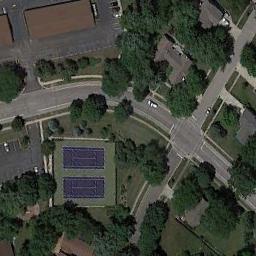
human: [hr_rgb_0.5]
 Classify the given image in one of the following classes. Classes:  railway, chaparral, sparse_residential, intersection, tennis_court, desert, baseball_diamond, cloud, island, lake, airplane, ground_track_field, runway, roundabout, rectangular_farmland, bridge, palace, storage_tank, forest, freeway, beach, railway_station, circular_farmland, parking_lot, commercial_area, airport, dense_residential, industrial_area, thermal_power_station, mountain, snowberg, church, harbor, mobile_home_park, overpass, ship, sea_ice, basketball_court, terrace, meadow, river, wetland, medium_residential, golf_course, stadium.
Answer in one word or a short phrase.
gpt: tennis_court